Question: I have 2 ImageButtons and a Seerkbar inside a relative layout and I am trying to position them so that :
1) first imageButton is on the left, it's left side and the parent's left side align.
2) second imageButton is on the right, it's right side and the parent's right side align.
3) the Seekbar is in the middle, and it covers all of the remaining space.
It should look something like this:

I tried this:
'''
<RelativeLayout android:layout_width="match_parent"
android:layout_height="wrap_content">
<ImageButton android:id="@+id/image_1"
android:layout_width="wrap_content"
android:layout_height="wrap_content"
android:layout_alignParentLeft="true"
android:src="@drawable/image_1"/>
<SeekBar android:id="@+id/seek_bar"
android:layout_width="match_parent"
android:layout_height="wrap_content"
android:layout_toRightOf="@id/image_1"
android:layout_toLeftOf="@id/image_2"
android:max="95"/>
<ImageButton android:id="@+id/image_2"
android:layout_width="wrap_content"
android:layout_height="wrap_content"
android:layout_alignParentRight="true"
android:src="@drawable/image_2"/>
</RelativeLayout>
'''
This works fine on my intellij device preview, BUT fails to compile because of the line:
'''
android:layout_toLeftOf="@id/image_2"
'''
as I am using the id/image_2 before declaring it. Is there a solution to this ?
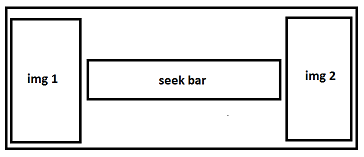
Answer: '''
TRY THIS....
<RelativeLayout android:layout_width="match_parent"
android:layout_height="wrap_content">
<ImageButton android:id="@+id/image_1"
android:layout_width="wrap_content"
android:layout_height="wrap_content"
android:layout_alignParentLeft="true"
android:src="@drawable/image_1"/>
<SeekBar android:id="@+id/seek_bar"
android:layout_width="match_parent"
android:layout_height="wrap_content"
android:layout_toRightOf="@+id/image_1"
android:layout_toLeftOf="@+id/image_2"
/>
<ImageButton android:id="@+id/image_2"
android:layout_width="wrap_content"
android:layout_height="wrap_content"
android:layout_alignParentRight="true"
android:src="@drawable/image_2"/>
</RelativeLayout>
'''